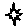
Label: star